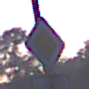
Verkehrszeichen: Vorfahrtsstrasse
Zusatzzeichen unten: VerlaufVorfahrtsstrasse5
Umgebung: Outdoor, Nature
Tageszeit: SunriseSunset
Wetter: Clear
Licht: Natural
Jahreszeit: NotSpecified
Kontrast: LowContrast